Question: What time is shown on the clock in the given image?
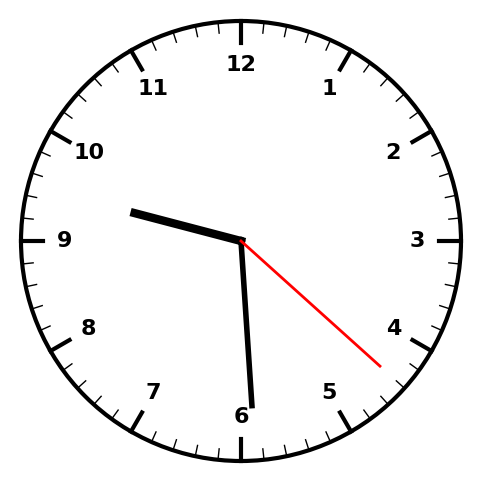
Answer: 09:29:22